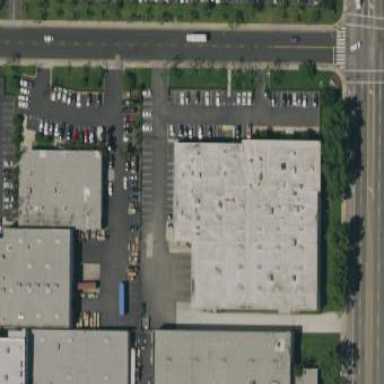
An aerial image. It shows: Warehouse building.